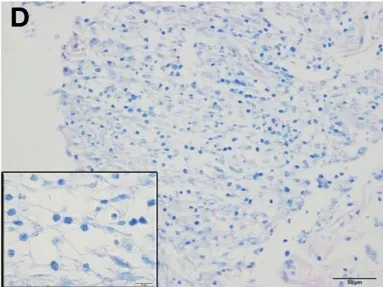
Histological analysis of CSF-470 vaccination site biopsy from patient #1. Hematoxylin-Eosin stained sections were examined by optical microscopy (Olympus BX40, Tokyo, Japan); pictures were acquired with Olympus Digital Camera DP72 and analyzed with Image J software. (E) A positive control for bacilli staining is shown (bowel tuberculosis). ; 50 mum.
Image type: pathology (h&e)